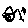
Label: triangle